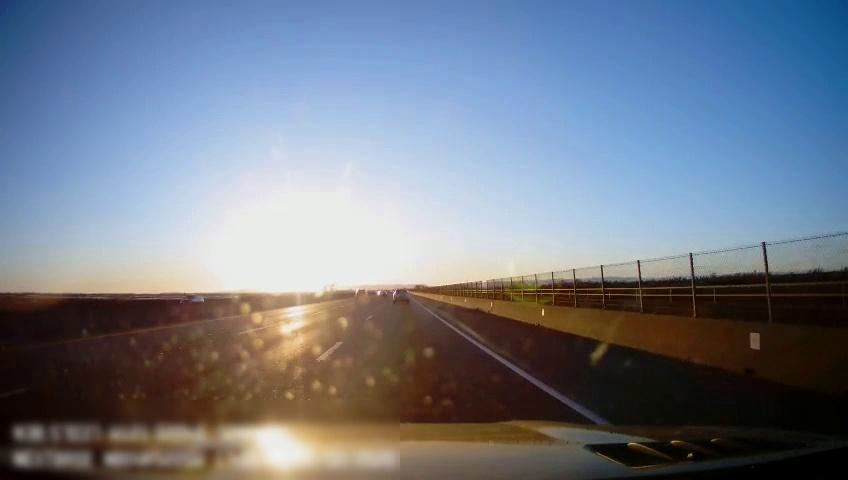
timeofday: Day
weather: Sunny
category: Drivable Space
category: Vehicles | SUV
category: Vehicles | SUV
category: Vehicles | Car
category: Lanes | Alternate Lane
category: Lanes | Current Lane
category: Lanes | Current Lane
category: Lanes | Alternate Lane